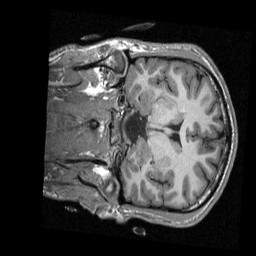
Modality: T1w
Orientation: coronal
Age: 25
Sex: male
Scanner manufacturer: siemens
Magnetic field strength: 3 T
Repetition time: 2.3 s
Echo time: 0.00298 s